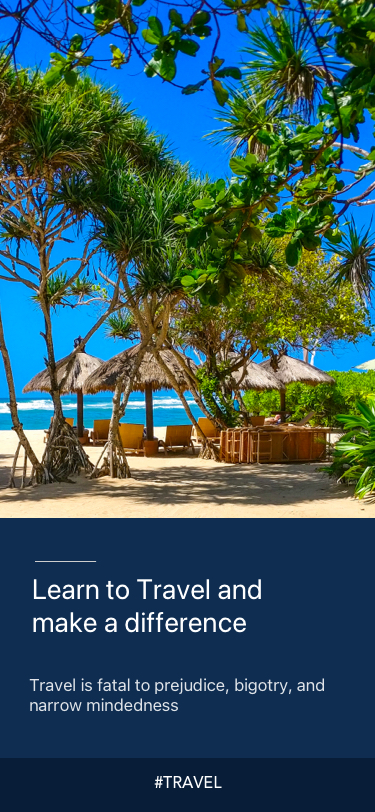
Text in this UI design:
Learn to Travel and
make a difference
Travel is fatal to prejudice, bigotry, and narrow mindedness
#TRAVEL